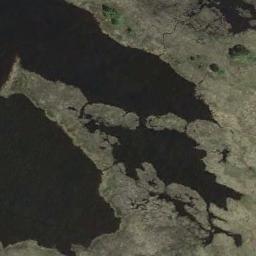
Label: wetland